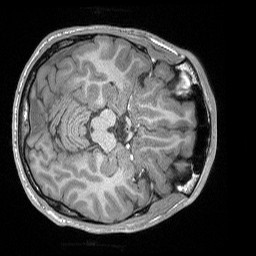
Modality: T1w
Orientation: axial
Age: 24
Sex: male
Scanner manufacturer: siemens
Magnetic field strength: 3 T
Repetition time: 1.56 s
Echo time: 0.00207 s